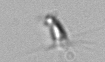
Label: Calciopappus